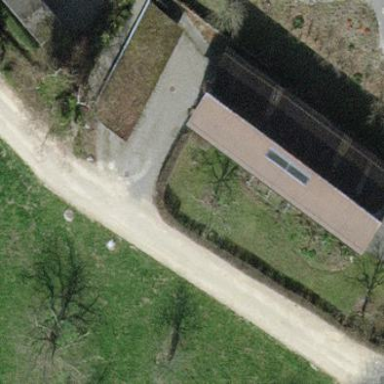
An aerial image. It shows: Detached building with gabled roof.